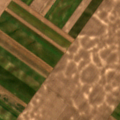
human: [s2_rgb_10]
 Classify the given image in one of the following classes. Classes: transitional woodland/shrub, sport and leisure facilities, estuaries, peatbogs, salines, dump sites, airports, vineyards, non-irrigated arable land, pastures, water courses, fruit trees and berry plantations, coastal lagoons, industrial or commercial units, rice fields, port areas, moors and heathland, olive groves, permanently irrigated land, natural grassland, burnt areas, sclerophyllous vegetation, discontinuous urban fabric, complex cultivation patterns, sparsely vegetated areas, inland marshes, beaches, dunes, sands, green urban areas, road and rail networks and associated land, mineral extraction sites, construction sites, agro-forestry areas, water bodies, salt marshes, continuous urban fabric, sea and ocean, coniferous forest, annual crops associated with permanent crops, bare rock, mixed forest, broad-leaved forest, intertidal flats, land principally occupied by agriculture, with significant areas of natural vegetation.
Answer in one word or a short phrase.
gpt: non-irrigated arable land